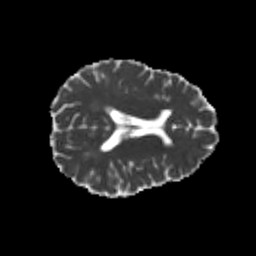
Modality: MD
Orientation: axial
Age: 23
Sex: female
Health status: healthy
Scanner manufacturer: philips
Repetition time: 7.393 s
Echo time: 0.08599 s